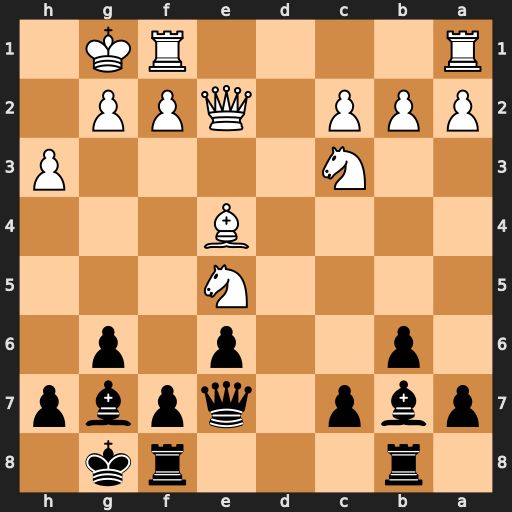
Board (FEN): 1r3rk1/pbp1qpbp/1p2p1p1/4N3/4B3/2N4P/PPP1QPP1/R4RK1
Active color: b
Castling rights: -
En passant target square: -
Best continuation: Bxe5 Bxb7 Bxc3 bxc3 Rxb7